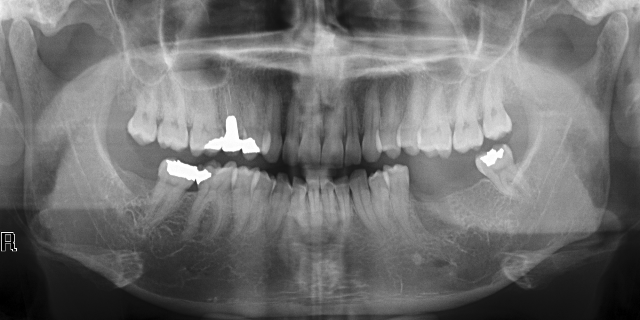
adult